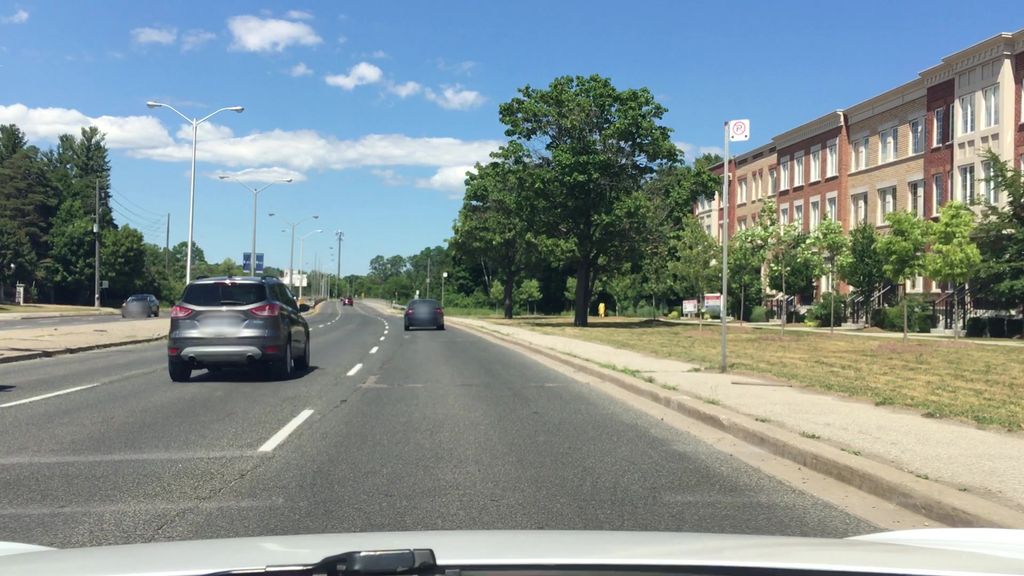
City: toronto